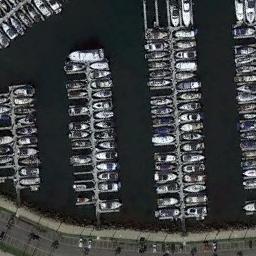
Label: harbor